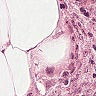
Metastatic tissue present: no